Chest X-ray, AP view. Patient: 52 years old, sex M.
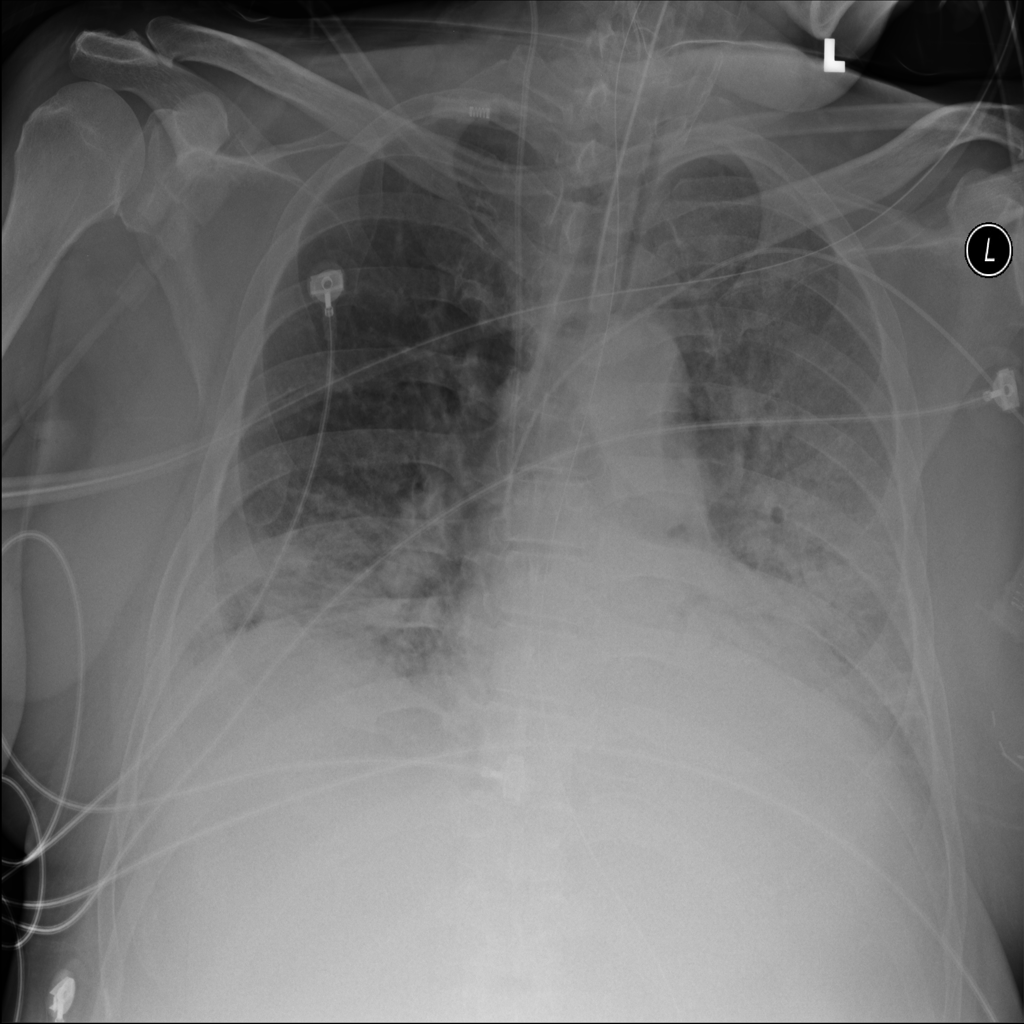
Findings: Consolidation, Infiltration